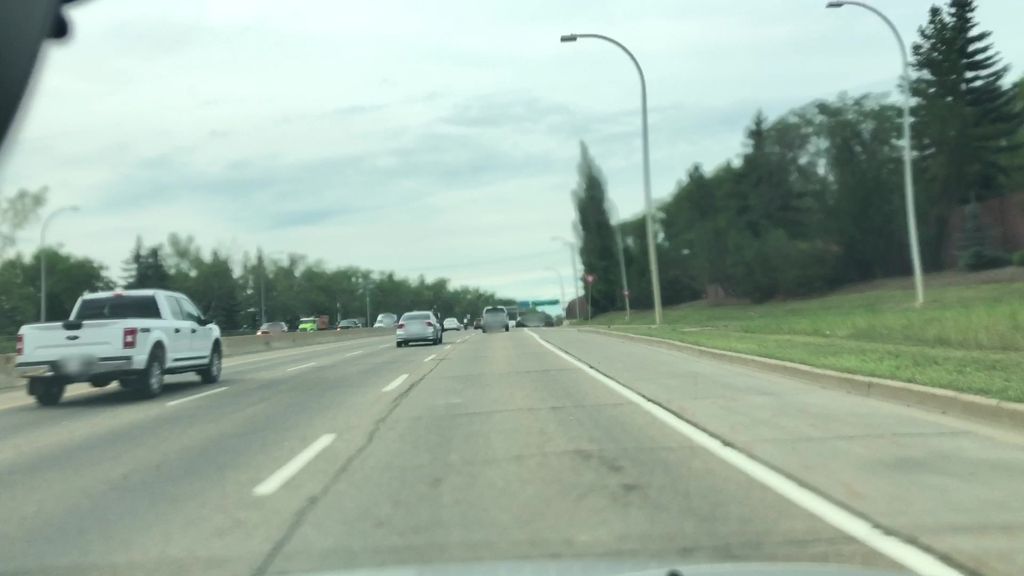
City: edmonton